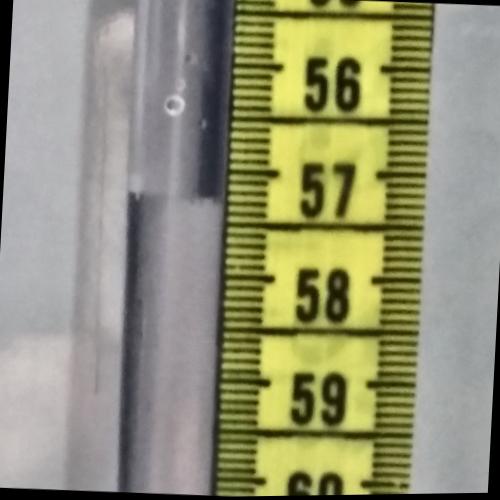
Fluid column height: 57.2 cm